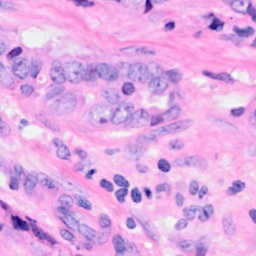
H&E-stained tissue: Breast